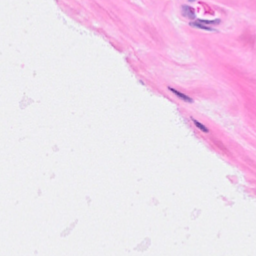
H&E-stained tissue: Breast